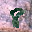
Label: 8